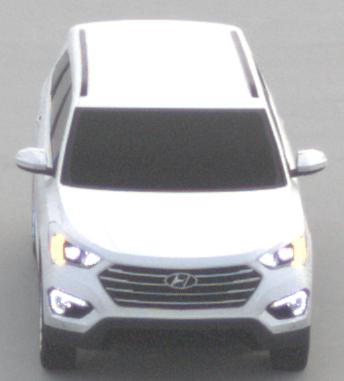
Make: Hyundai
Model: Santa Fe 2.4 GDI
Detailed model: Santa Fe (DM)
Model produced from: 2017/08
Model produced until: 2018/01
Doors: 5
Color: white
Road condition: dry road
Daytime: morning or afternoon
Contrast: low contrast